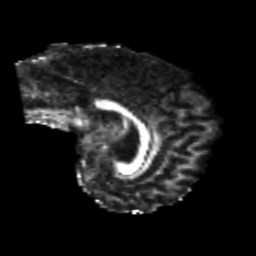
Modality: FA
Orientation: sagittal
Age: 26
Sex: male
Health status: healthy
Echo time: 0.074 s